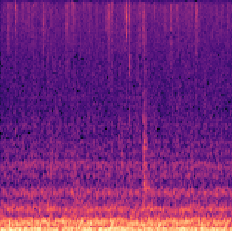
Sound class: Fire crackling